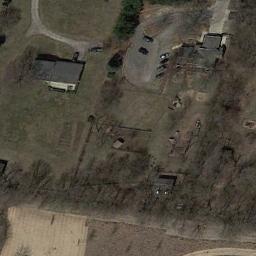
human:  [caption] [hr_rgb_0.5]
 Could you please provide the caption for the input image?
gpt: There are several buildings of different shapes in the sparse residential .

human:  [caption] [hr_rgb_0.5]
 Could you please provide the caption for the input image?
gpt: In a sparse residential area there is a house and many withered trees surrounded by open spaces .

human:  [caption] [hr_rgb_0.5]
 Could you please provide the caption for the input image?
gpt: A path leads to this house with black roof .

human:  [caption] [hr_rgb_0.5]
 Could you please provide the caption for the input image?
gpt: The sparse residential is on the bare land next to some trees and a road .

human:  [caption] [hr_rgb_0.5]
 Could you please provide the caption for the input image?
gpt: A sparse residential area with some brown trees and two black buildings .